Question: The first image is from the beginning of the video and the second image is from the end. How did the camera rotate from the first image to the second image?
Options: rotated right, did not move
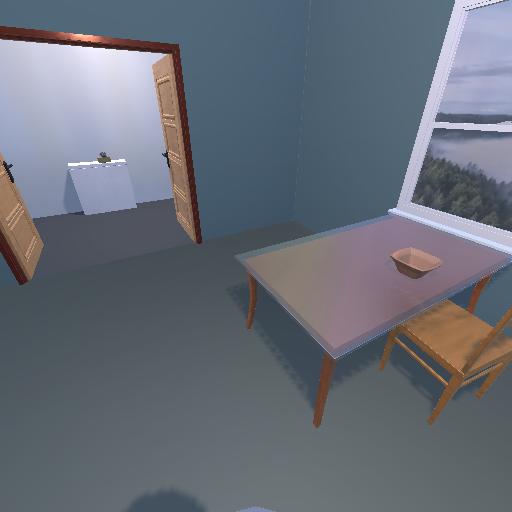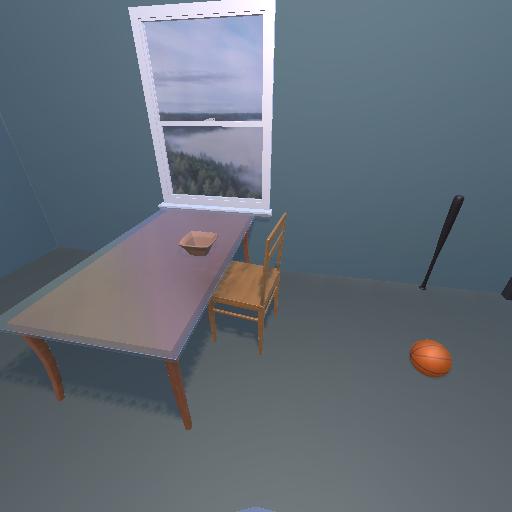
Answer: rotated right